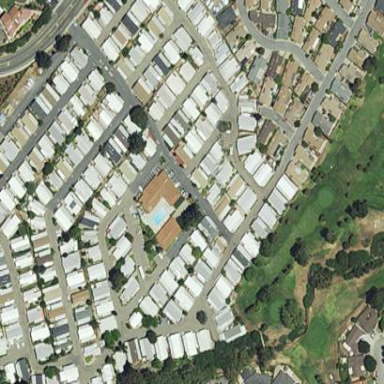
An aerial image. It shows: Residential area designated as mobile home park.